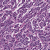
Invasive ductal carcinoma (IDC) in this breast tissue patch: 1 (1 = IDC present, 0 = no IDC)